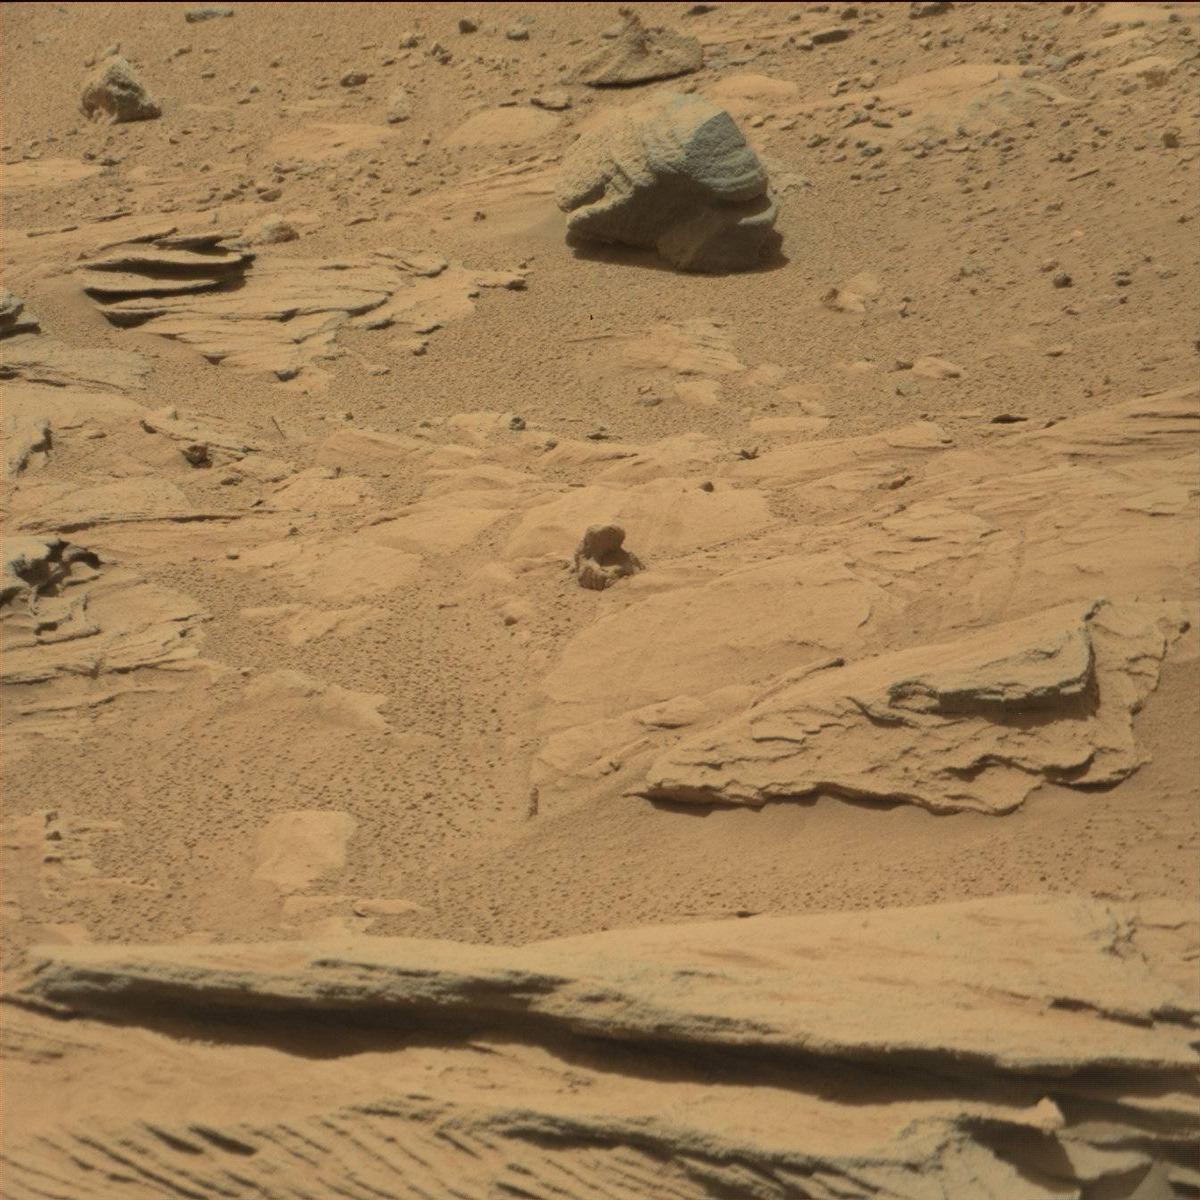
Terrain classes present: Bedrock, Sand / Soil